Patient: sex F, age 74
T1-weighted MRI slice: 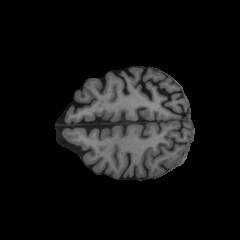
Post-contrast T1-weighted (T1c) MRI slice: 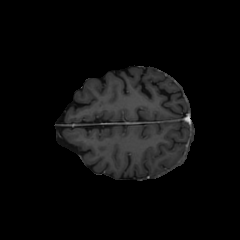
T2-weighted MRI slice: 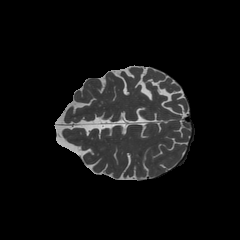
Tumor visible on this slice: yes
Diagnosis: Glioblastoma, IDH-wildtype
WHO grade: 4